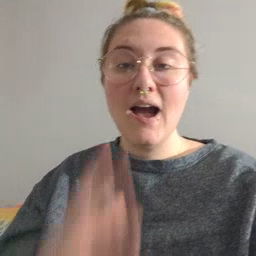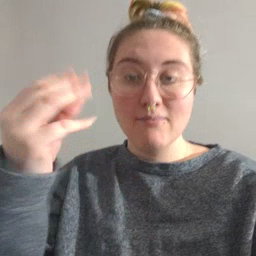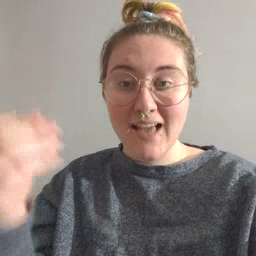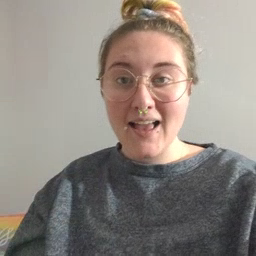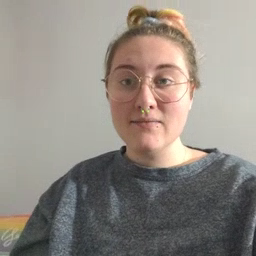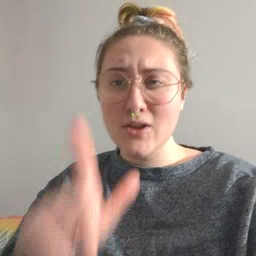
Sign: outside